Interaction volume radius: 5 \u00c5
Interaction volume height: 20 \u00c5
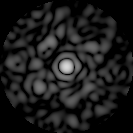
Disorder parameter: 0.8318